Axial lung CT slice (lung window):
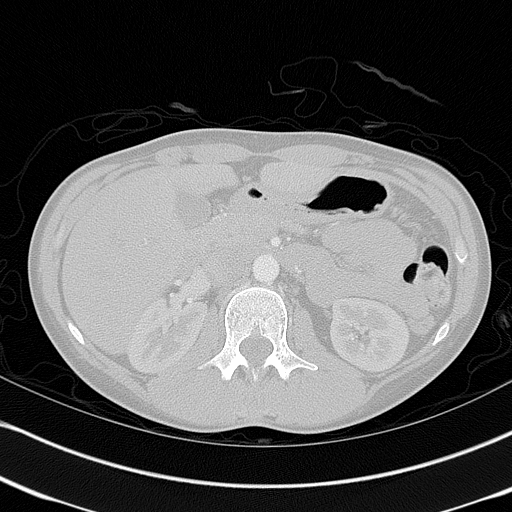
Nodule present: no